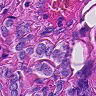
Metastatic tissue present: yes